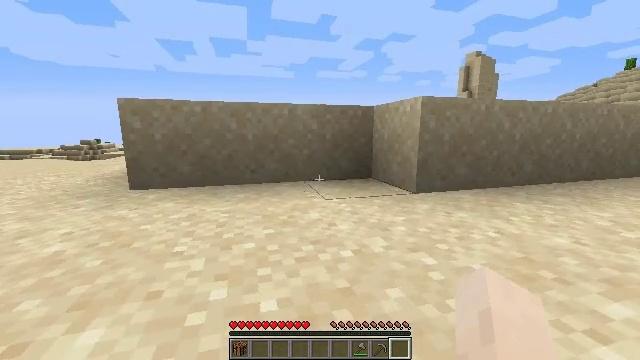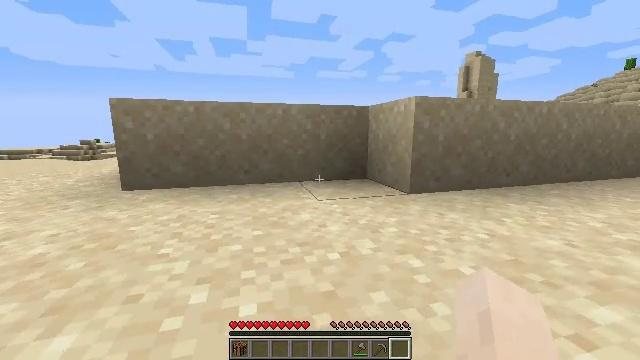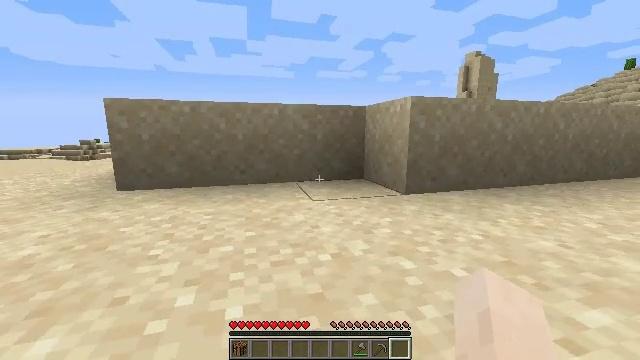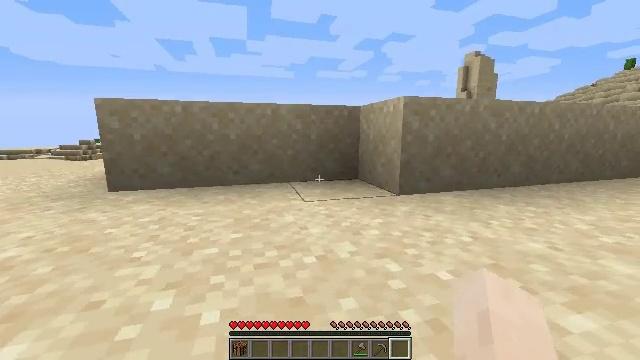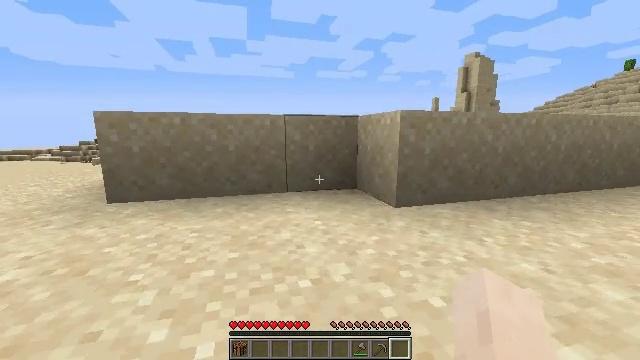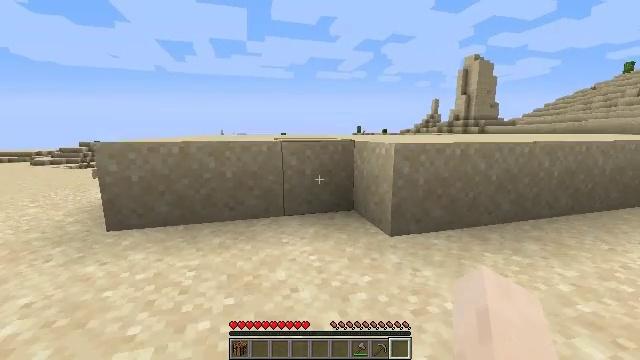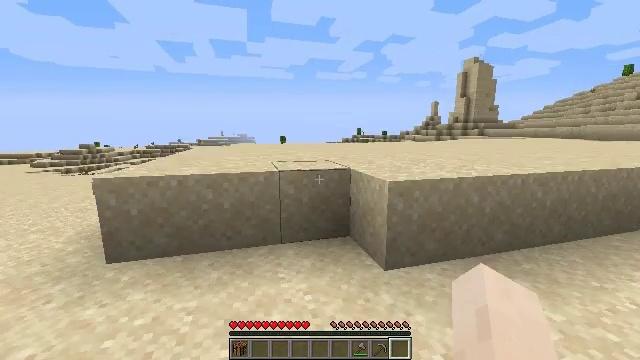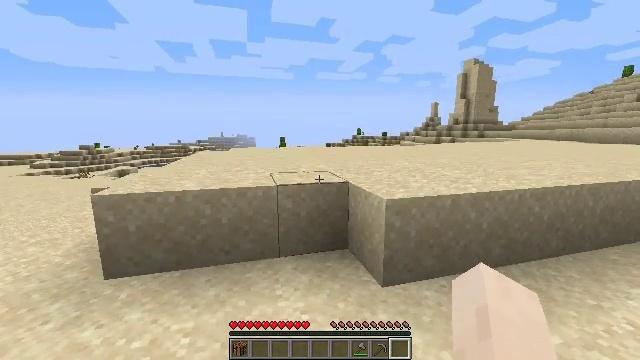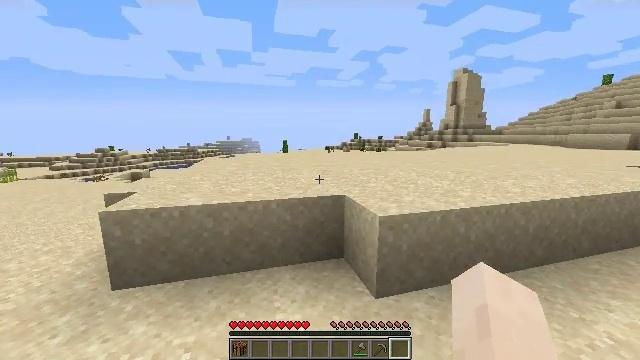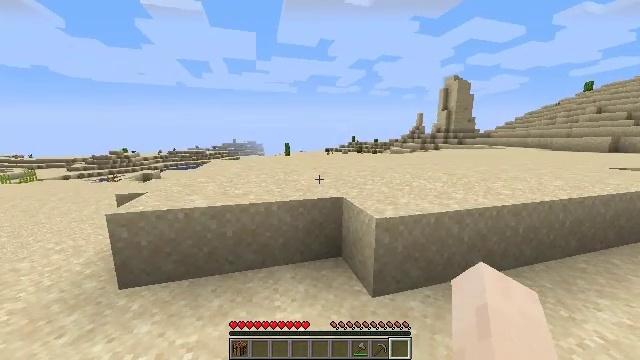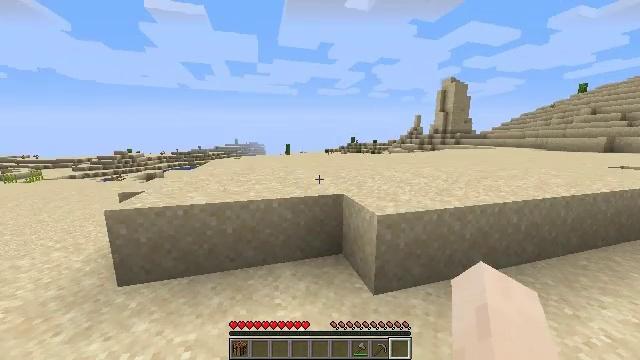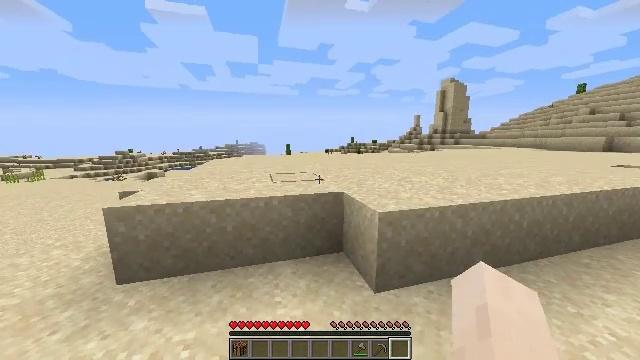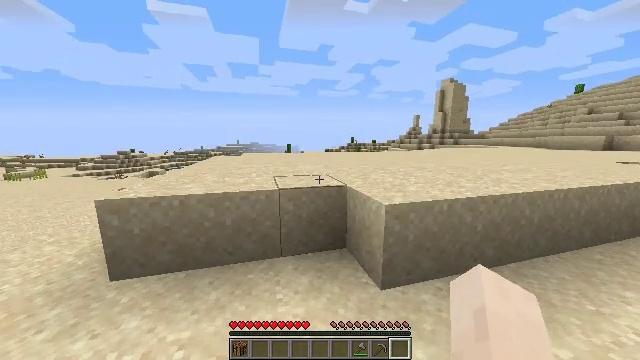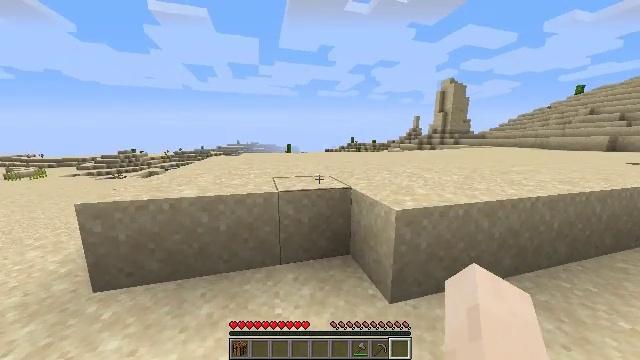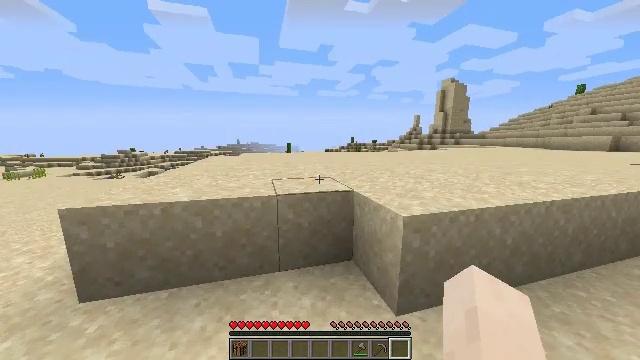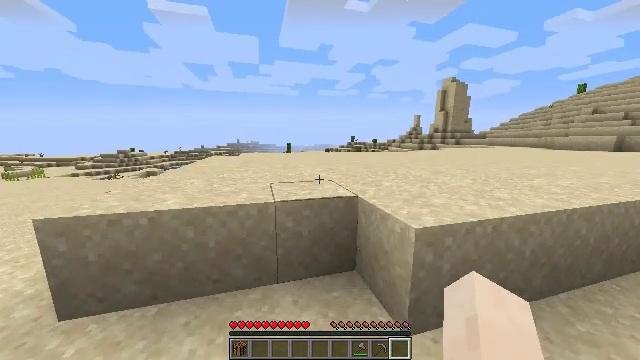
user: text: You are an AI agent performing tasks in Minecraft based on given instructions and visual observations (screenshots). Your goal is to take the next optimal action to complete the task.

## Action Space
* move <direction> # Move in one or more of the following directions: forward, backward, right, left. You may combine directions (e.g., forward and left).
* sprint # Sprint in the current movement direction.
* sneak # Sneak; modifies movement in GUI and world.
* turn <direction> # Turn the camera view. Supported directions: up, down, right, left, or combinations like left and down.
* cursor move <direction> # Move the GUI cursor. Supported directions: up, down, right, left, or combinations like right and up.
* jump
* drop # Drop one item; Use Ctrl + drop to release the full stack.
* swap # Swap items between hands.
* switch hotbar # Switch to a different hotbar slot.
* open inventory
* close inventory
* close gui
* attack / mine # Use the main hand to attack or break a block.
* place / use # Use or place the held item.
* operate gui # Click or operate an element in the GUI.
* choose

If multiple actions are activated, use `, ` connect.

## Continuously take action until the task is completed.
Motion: motion action
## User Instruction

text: Hunt animals.
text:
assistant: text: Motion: move forward, sprint
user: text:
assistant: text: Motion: move forward, sprint
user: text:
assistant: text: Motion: move forward, sprint
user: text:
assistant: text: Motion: move forward, sprint, jump
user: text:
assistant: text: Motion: move forward, sprint, jump
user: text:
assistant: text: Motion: move forward, sprint, jump
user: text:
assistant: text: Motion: move forward, sprint
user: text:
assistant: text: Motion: move forward, sprint
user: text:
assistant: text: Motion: move forward and move left, sprint
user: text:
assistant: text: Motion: move forward and move left, sprint
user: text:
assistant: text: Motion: move forward and move left, sprint
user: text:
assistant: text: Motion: move forward and move left, sprint
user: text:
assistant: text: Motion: move forward, sprint
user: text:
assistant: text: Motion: move forward, sprint
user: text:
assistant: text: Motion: move forward, sprint
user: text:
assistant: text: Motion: move forward, sprint
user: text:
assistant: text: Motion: move forward, sprint, jump
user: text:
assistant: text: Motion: move forward, sprint, jump
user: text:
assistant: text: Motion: move forward, sprint, jump
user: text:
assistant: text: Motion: move forward, sprint, jump
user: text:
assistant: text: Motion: move forward, sprint
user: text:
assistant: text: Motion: move forward, sprint
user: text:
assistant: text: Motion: move forward, sprint
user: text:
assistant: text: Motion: move forward and move right, sprint
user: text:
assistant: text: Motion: move forward and move right, sprint
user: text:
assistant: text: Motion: move forward and move right, sprint
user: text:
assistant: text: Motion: move forward and move right, sprint, jump
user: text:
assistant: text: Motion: move forward and move right, sprint, jump
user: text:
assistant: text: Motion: move forward and move right, sprint, jump
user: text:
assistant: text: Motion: move forward, sprint, jump